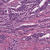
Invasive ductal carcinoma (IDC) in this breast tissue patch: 1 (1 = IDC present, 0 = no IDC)